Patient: sex M, age 57
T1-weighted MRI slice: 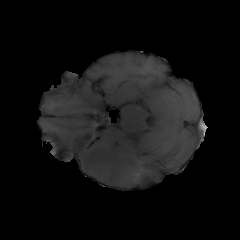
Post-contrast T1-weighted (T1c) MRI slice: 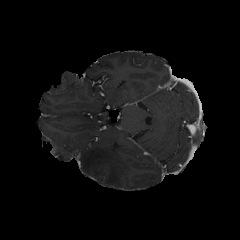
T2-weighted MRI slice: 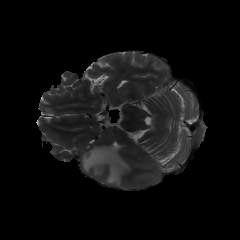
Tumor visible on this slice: yes
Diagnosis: Glioblastoma, IDH-wildtype
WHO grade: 4